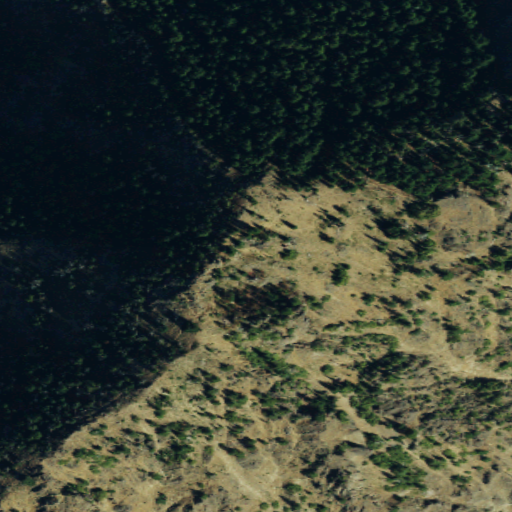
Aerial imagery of mountain in Washington named Goat Peak containing evergreen forest, grassland, pasture, and shrub